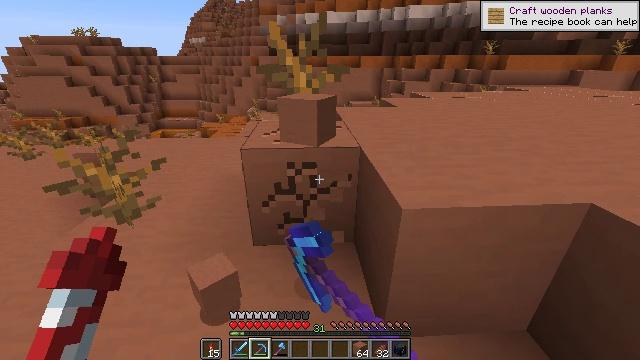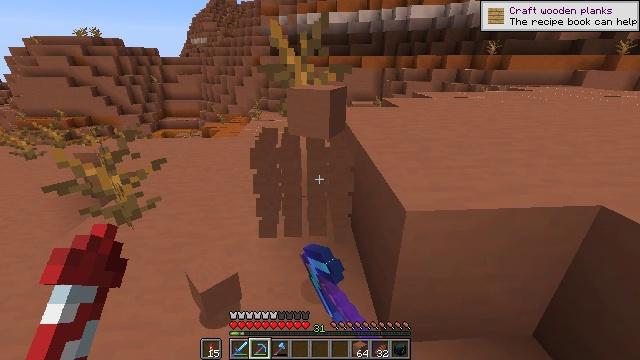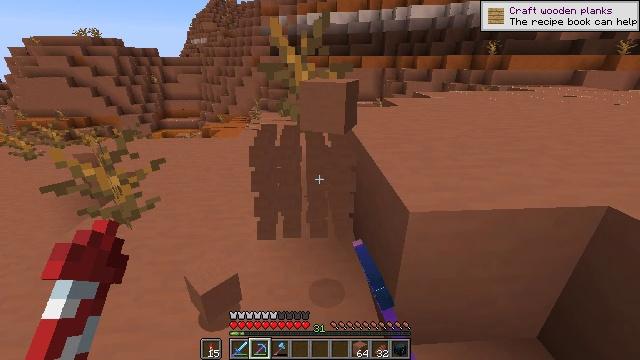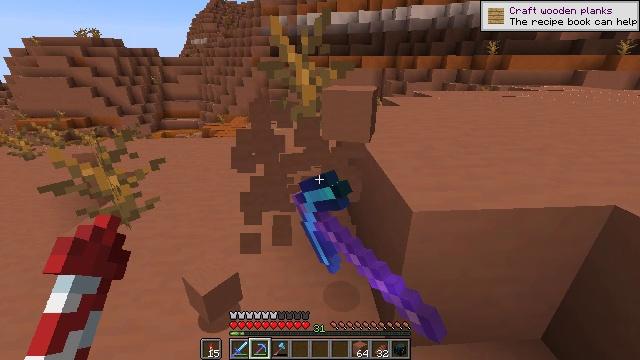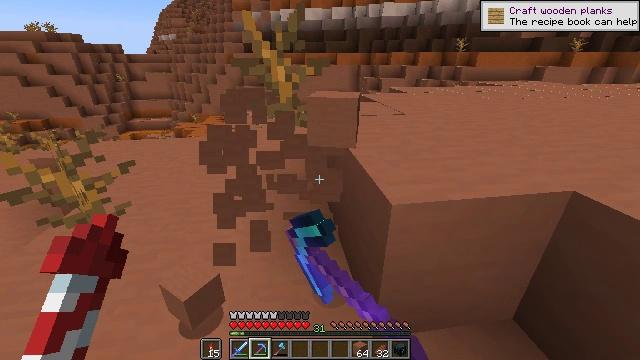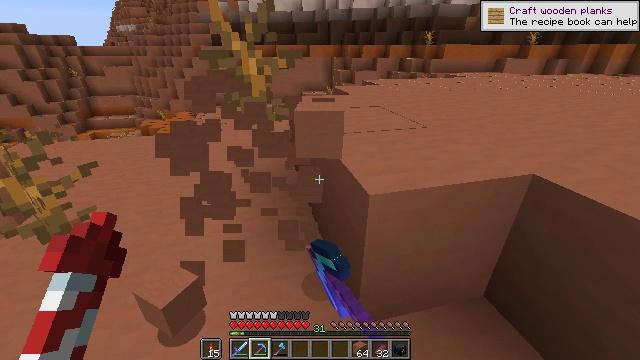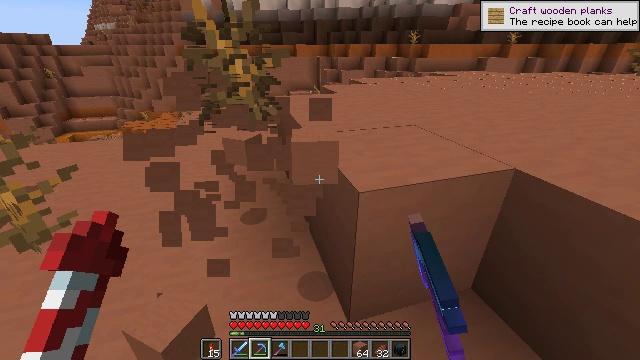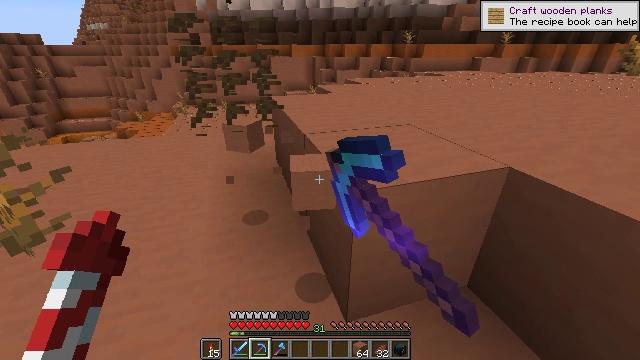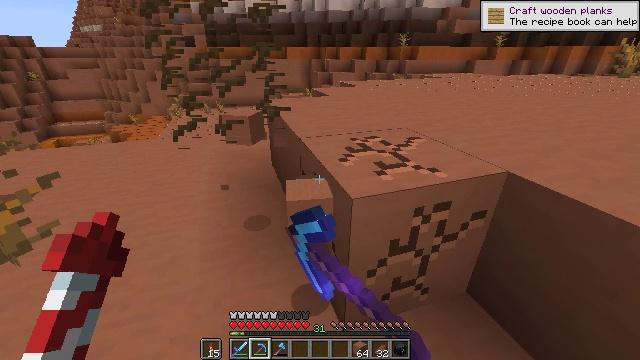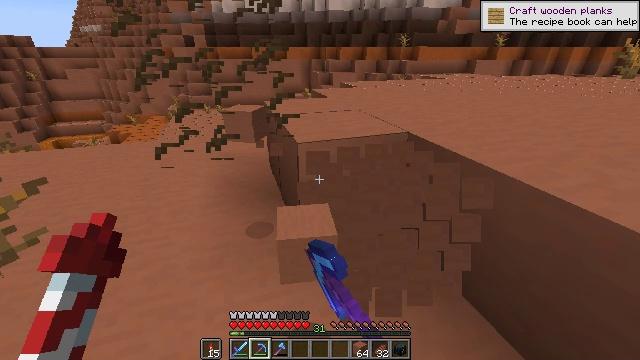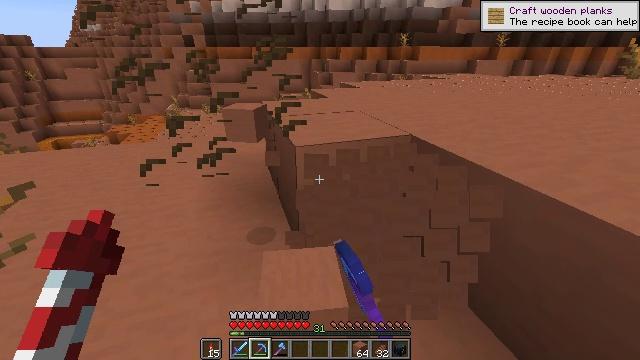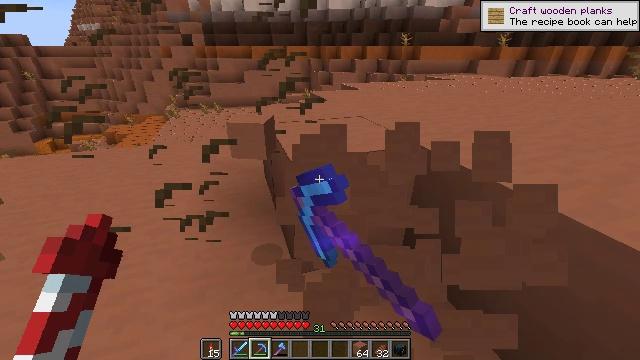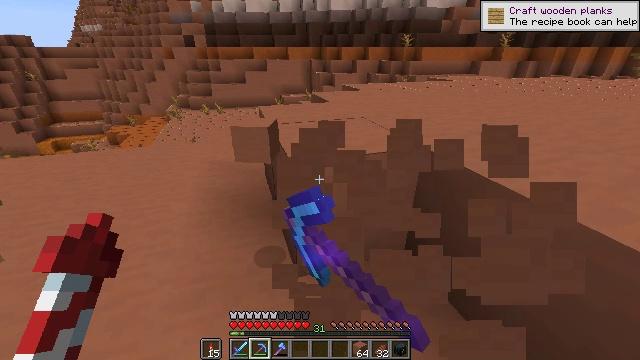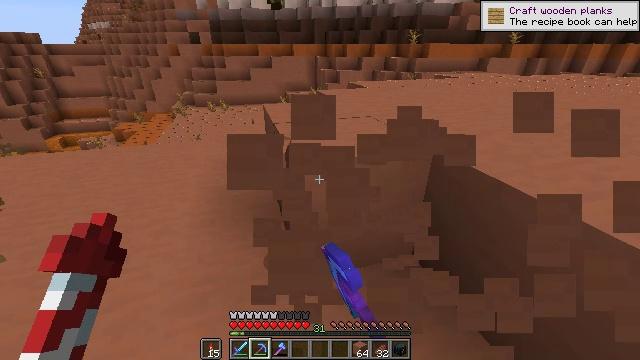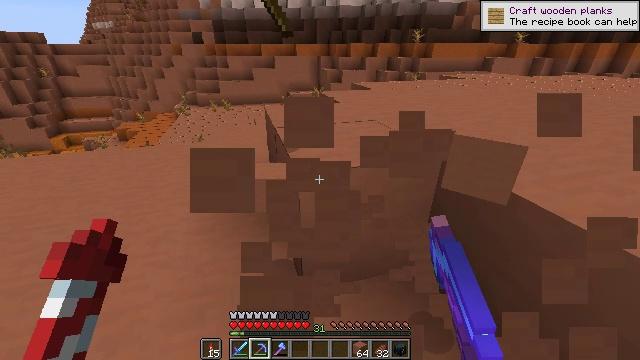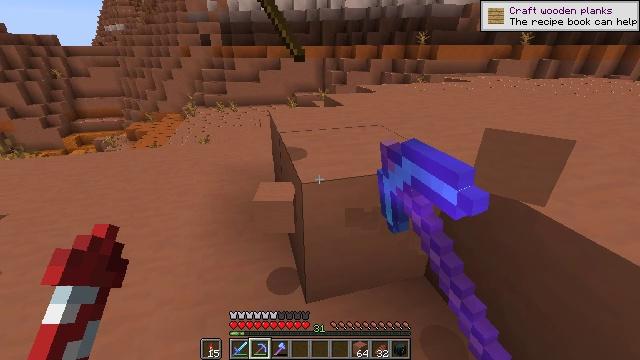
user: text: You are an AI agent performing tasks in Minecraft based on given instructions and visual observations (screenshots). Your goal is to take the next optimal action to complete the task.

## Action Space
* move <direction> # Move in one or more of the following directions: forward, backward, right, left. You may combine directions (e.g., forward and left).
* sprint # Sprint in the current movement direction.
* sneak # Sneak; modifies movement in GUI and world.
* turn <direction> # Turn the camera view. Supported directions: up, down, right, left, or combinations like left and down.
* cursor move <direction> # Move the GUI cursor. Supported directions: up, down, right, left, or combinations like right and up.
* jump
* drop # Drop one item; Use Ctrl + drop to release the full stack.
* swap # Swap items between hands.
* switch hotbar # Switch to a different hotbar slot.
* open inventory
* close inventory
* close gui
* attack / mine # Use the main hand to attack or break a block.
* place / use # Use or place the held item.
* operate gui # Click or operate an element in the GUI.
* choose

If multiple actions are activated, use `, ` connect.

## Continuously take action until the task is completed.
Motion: motion action
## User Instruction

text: Mine the terracotta block.
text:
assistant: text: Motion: attack / mine
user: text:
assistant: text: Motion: attack / mine
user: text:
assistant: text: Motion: attack / mine
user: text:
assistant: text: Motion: turn right, attack / mine
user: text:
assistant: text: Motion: turn right and down, attack / mine
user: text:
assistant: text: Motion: turn right, attack / mine
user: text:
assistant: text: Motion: attack / mine
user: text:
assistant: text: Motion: move forward, attack / mine
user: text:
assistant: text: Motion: move forward, attack / mine
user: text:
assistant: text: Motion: move forward, attack / mine
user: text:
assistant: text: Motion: attack / mine
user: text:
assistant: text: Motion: attack / mine
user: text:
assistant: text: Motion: turn left, attack / mine
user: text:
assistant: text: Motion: move forward, attack / mine
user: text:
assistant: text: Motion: move forward, turn left, attack / mine
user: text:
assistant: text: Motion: move forward, attack / mine
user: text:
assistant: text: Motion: move forward, attack / mine
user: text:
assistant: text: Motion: move forward, attack / mine
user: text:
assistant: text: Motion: attack / mine
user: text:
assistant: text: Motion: attack / mine
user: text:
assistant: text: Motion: move forward, attack / mine
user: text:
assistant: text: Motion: move forward and move left, attack / mine
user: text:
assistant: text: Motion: move forward and move left, attack / mine
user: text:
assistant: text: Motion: move forward and move left, turn right, attack / mine
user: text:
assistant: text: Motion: turn right, attack / mine
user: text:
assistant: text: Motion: turn right, attack / mine
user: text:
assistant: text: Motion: turn right and down, attack / mine
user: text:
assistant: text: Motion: move forward, turn right and down, attack / mine
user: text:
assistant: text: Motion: move forward, turn right, attack / mine
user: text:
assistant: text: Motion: move forward, attack / mine